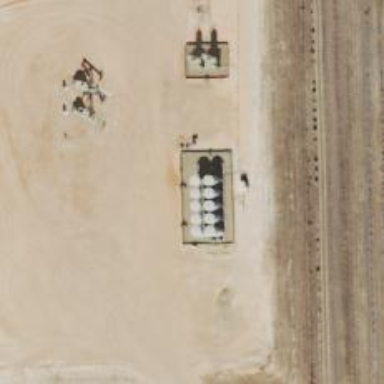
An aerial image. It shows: Storage tank that is man-made.